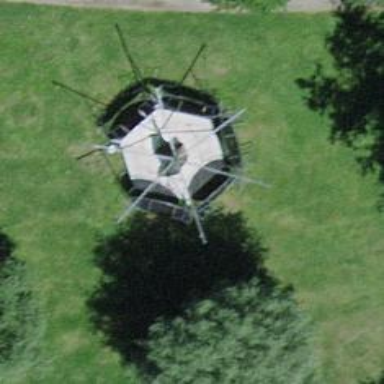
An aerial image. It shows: Playground featuring climbing frame.